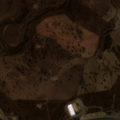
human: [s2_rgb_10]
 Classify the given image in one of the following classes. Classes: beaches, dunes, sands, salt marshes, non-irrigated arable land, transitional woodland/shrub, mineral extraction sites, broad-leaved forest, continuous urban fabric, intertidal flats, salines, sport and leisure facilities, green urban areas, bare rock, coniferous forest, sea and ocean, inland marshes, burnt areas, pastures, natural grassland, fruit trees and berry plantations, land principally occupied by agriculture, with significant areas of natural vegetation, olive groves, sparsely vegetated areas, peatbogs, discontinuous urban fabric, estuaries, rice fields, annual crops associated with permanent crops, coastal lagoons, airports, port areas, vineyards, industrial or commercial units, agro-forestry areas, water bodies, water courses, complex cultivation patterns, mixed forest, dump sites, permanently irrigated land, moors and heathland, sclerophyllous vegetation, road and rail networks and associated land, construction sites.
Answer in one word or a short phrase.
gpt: non-irrigated arable land, agro-forestry areas